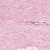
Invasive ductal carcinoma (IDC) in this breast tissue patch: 0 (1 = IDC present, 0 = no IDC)